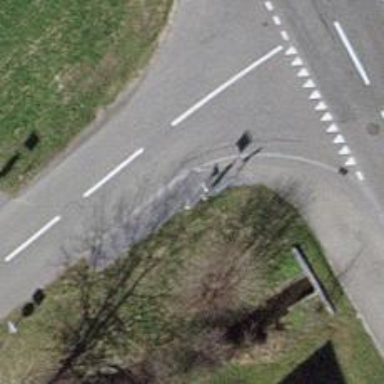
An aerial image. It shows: Bus stop with platform for public transport.